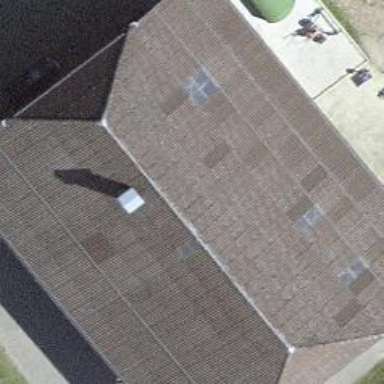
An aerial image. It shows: Barn.